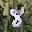
Label: 8